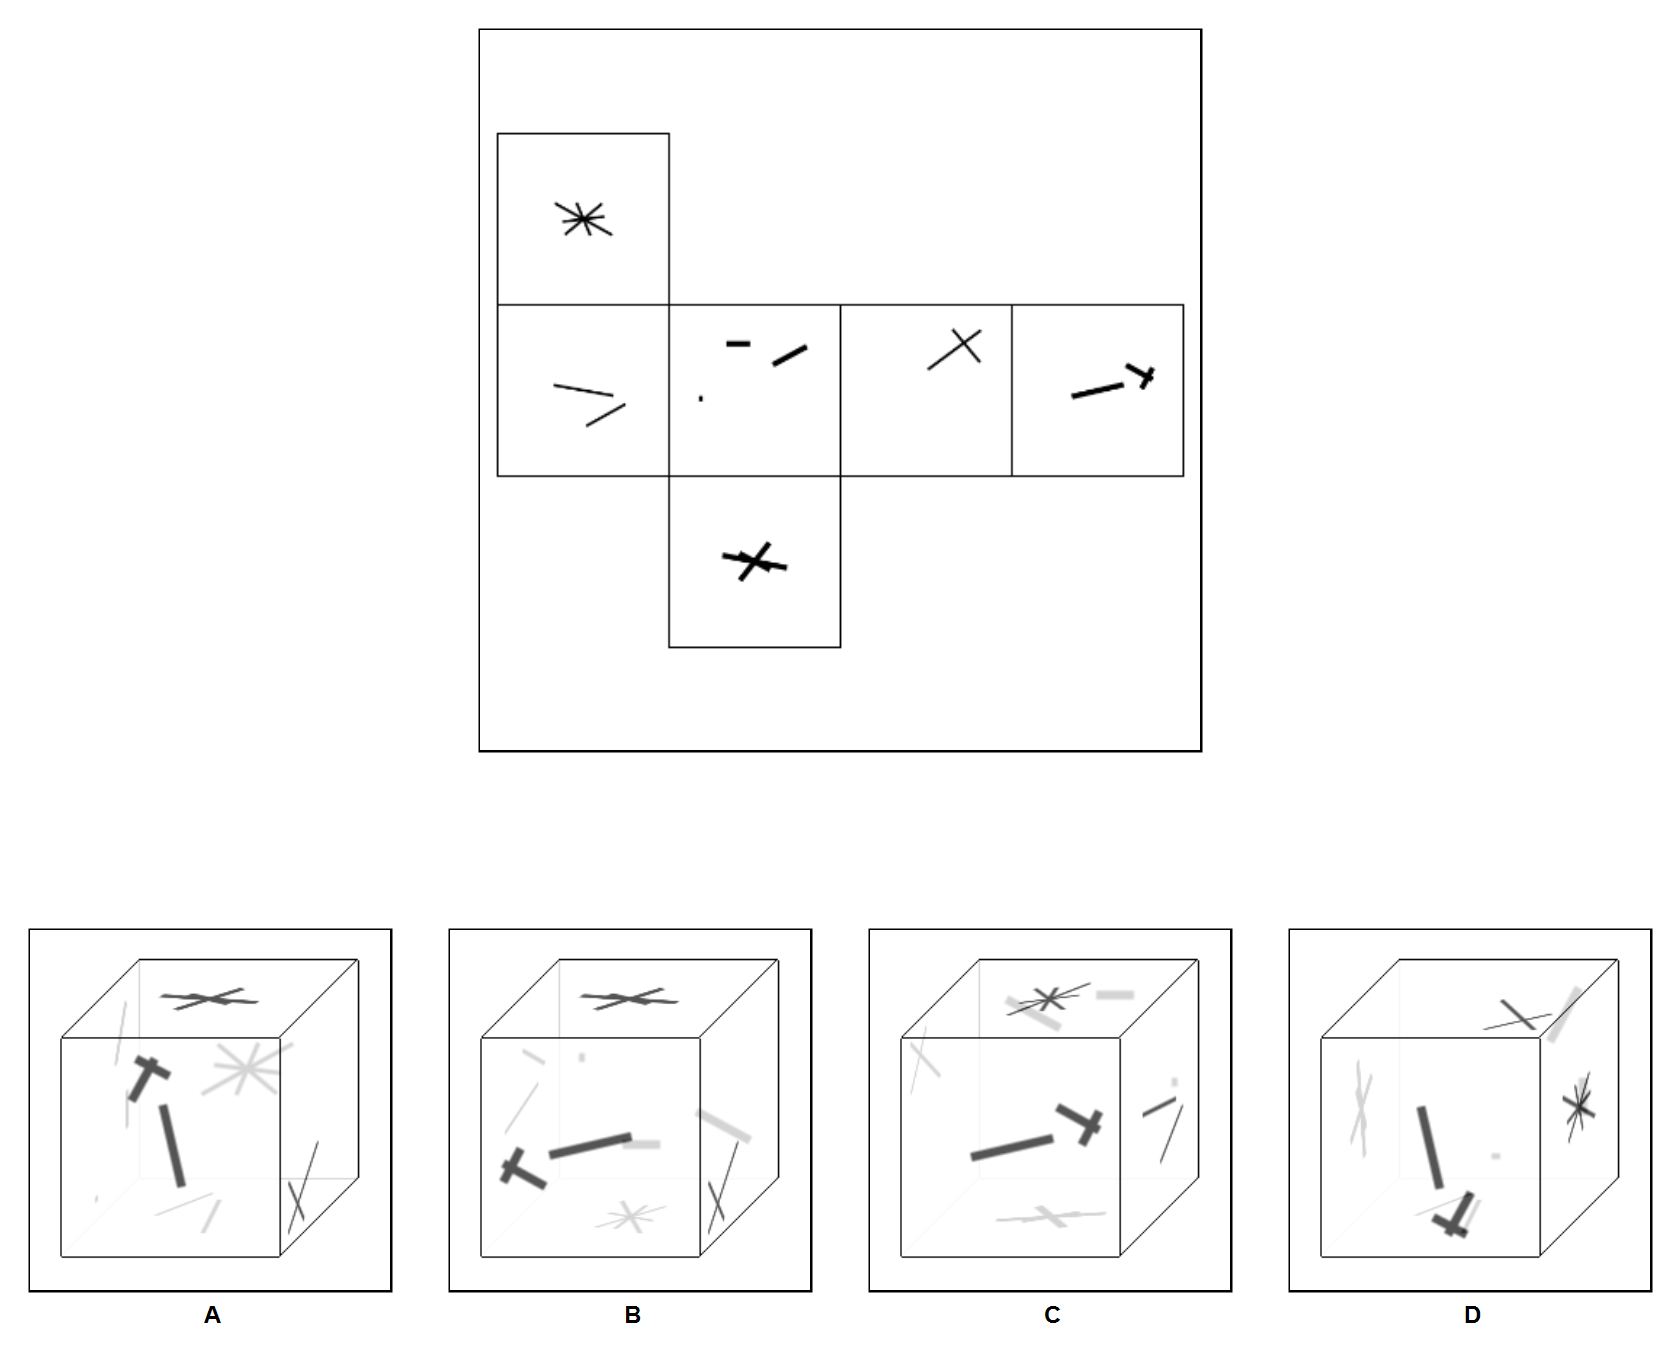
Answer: A